Interaction volume radius: 5 \u00c5
Interaction volume height: 10 \u00c5
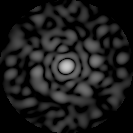
Disorder parameter: 0.8408